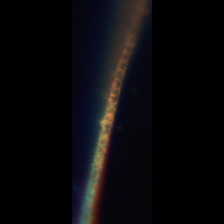
Taxon: Chaetoceros
Group: Diatoms